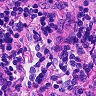
Metastatic tissue present: no